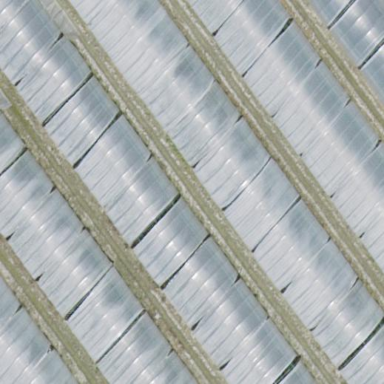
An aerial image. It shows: Greenhouse.